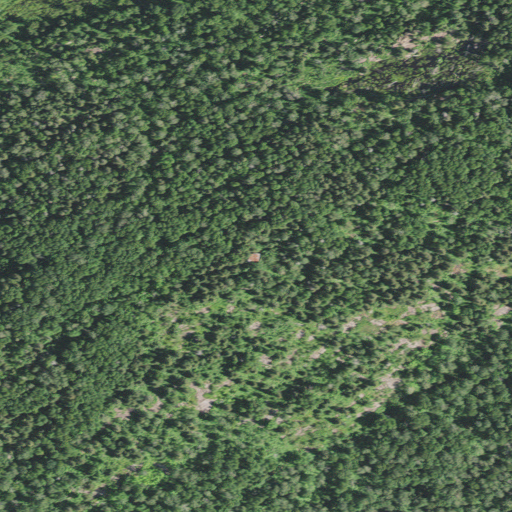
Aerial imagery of point in Michigan named Ishpeming Point containing mixed forest, deciduous forest, and evergreen forest